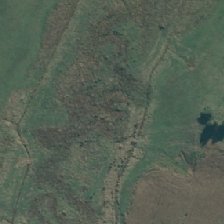
Land cover: herbaceous_freshwater_vege